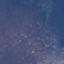
Label: HerbaceousVegetation